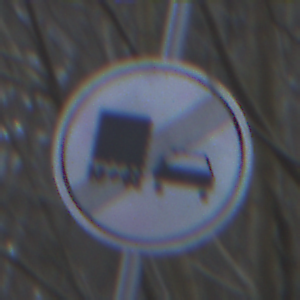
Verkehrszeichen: EndeUeberholverbotKraftfahrzeuge
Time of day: MorningAfternoon
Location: Outdoor (Nature)
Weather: Overcast
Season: Winter
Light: Natural